Question: My requirement is to get a div overlapping another div at the bottom, as you can see in the first picture, and when you hover on the image I need it to get an effect like in the second image.

Here is my html code, but I don't know how to handle mouse events correctly.
'''
<div id="container">
<div class="overlay">This is overlay div.</div>
<div class="content">This is contents div. This is contents div.</div>
</div>
#container {
position: relative;
}
.overlay,
.content{
display:block;
position: absolute;
top: 0;
left: 0;
}
.overlay,
.content{
display:block;
position: absolute;
top: 0;
left: 0;
}
'''
But it doesn't work as I wanted. Could anyone give me some suggestions?
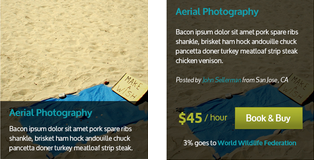
Answer: <URL>
Here ya go man.
'''
<div class="container">
<div class="lower">Blah Blah Blah</div>
<div class="show">Lorem ipsum dolor sit amet, consectetur adipiscing elit. Praesent feugiat elit vel tortor porta, sit amet venenatis purus condimentum. Suspendisse potenti. Aenean ultrices velit ac mattis volutpat. Vestibulum ante ipsum primis in faucibus orci luctus et ultrices posuere cubilia Curae</div>
</div>
.container{
width:250px;
height:300px;
background:#00f;
position:relative;
}
.lower{
position:absolute;
bottom:0;
width:100%;
color:#fff;
padding:10px 0;
text-indent:5px;
background:rgba(0,0,0,.5);
}
.show{
display:none;
height:100%;
width:100%;
color:#000;
text-indent:5px;
background:rgba(255,255,255,.5);
}
.container:hover > .lower{
display:none;
}
.container:hover > .show{
display:block;
}
'''
Here is a fiddle of the same thing, but with the content sliding up into place. I added this because SiKni8 asked why it did not slide up.
<URL>
Essentially, I moved all content into one container, added transition on hover. Pretty simple changes.